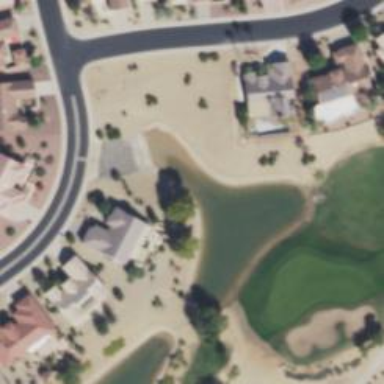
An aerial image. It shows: Water hazard in golf course. The hazard is natural water feature.